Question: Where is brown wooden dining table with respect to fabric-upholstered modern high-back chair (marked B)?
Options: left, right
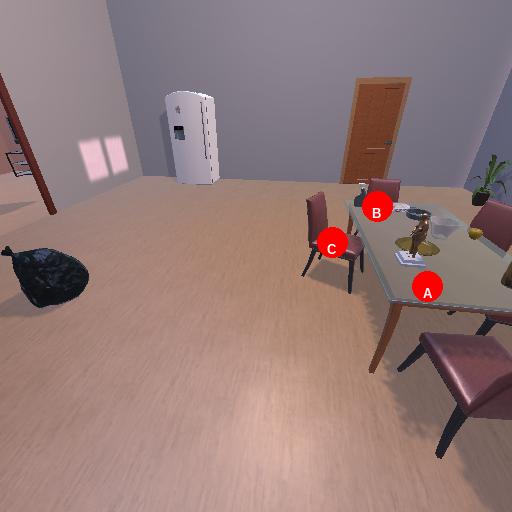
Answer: left